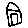
Label: house